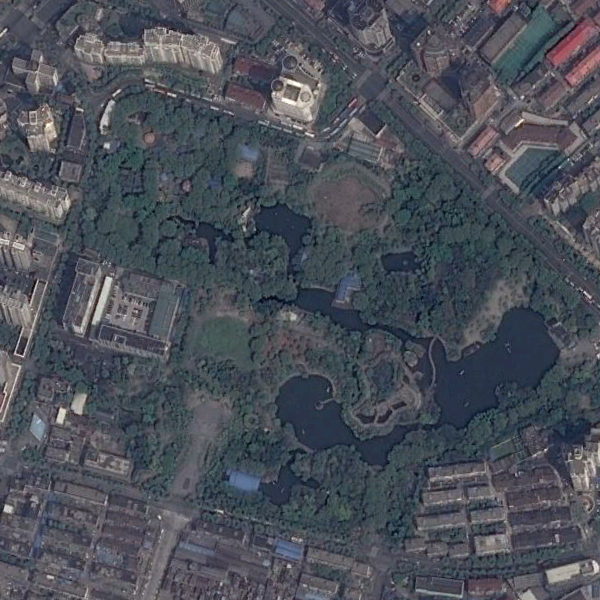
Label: Park